Field crop: tomato
Growth stage: 1
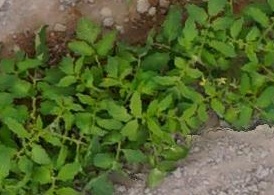
Species: tomato